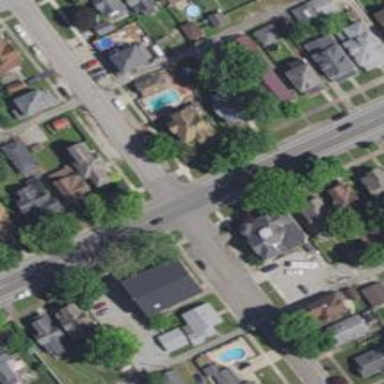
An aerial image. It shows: Residential road with asphalt surface and separate sidewalk.